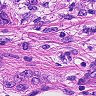
Metastatic tissue present: yes